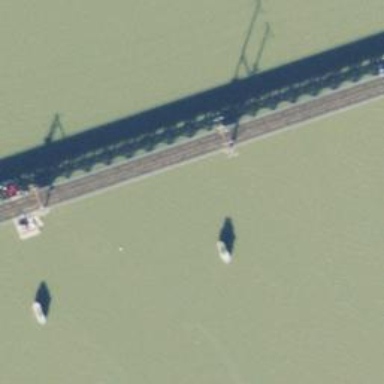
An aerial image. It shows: Railway bridge with electrified contact lines.